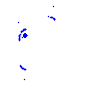
Particle: pion